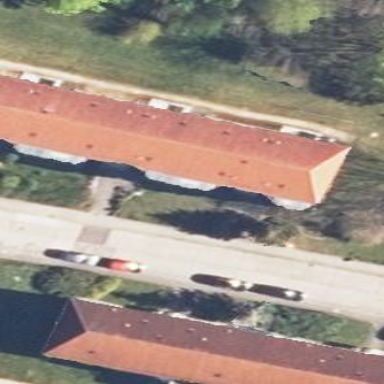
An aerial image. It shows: Building with red hipped roof made of roof tiles. The roof is oriented along the structure.